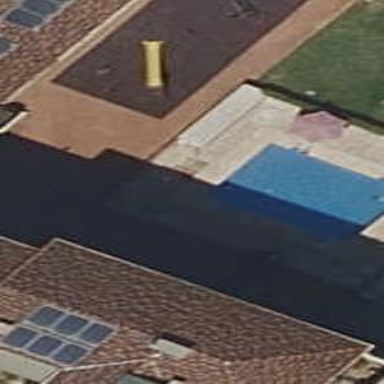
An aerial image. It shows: Swimming pool located in leisure land.